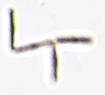
Label: Thalassionema